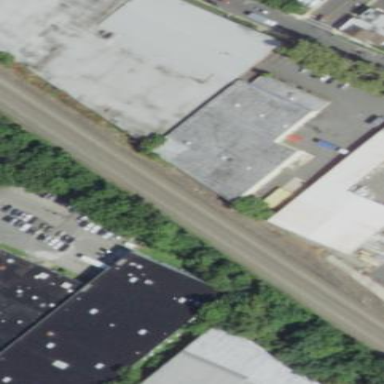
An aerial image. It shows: Industrial building.